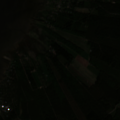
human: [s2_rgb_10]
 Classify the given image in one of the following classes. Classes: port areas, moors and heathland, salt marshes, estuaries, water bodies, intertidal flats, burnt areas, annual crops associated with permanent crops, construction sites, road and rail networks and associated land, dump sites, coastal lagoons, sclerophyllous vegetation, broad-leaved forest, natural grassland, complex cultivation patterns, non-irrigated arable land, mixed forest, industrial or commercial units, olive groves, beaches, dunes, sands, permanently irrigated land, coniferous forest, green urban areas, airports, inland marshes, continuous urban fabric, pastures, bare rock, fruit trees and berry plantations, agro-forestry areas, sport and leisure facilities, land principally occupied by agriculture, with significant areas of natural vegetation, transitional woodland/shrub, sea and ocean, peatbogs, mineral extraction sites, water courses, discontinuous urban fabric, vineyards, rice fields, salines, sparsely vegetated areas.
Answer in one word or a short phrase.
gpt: non-irrigated arable land, coniferous forest, mixed forest, sea and ocean